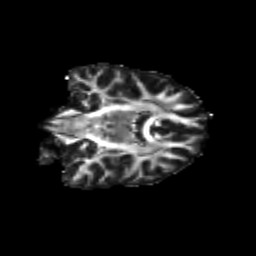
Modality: FA
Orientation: coronal
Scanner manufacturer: siemens
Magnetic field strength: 3 T
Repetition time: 9.2 s
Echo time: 0.084 s